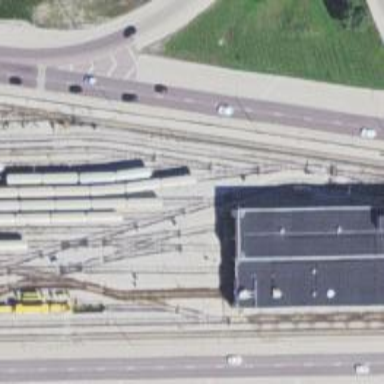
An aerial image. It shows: Electrified rail service yard.